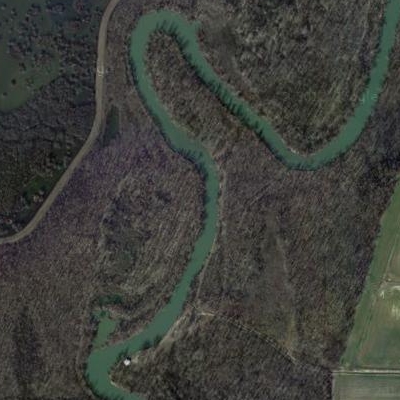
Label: RiverLake